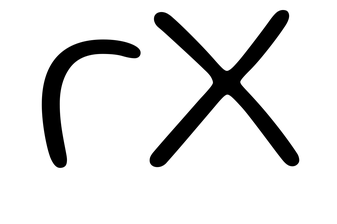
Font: Gluten_ExtraLight